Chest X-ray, AP view. Patient: 52 years old, sex M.
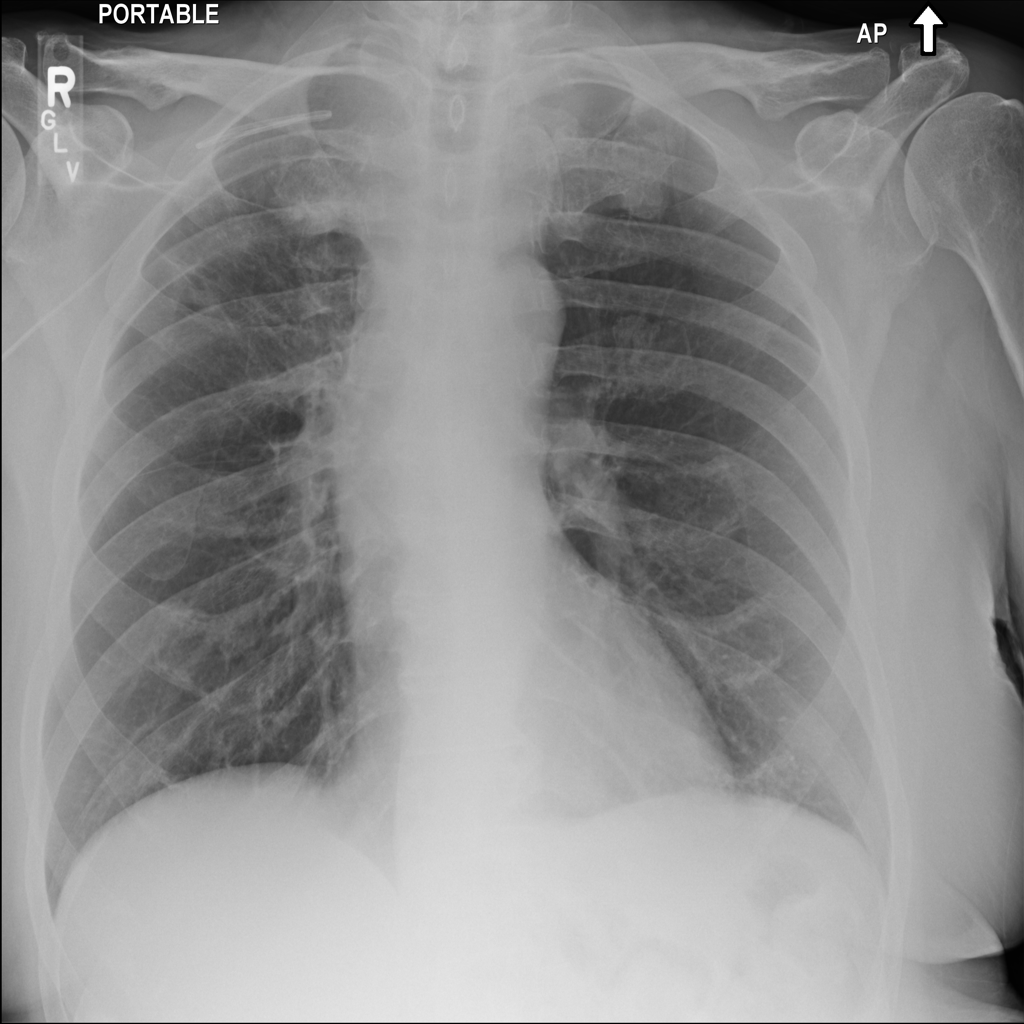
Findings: No Finding